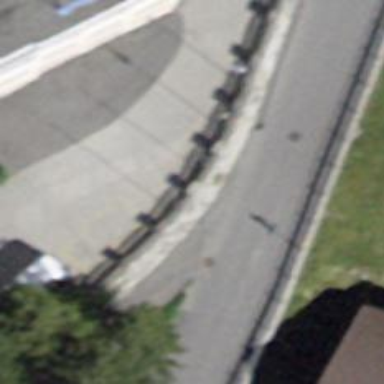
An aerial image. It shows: Retaining wall.